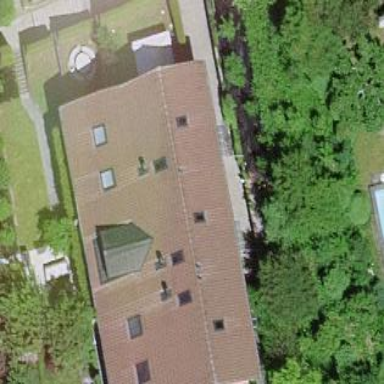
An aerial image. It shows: Residential building.